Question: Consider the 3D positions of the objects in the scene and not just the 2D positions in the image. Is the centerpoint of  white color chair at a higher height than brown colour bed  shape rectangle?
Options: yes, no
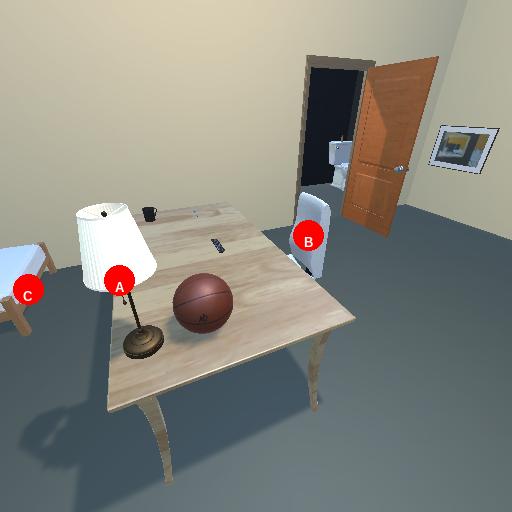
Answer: yes